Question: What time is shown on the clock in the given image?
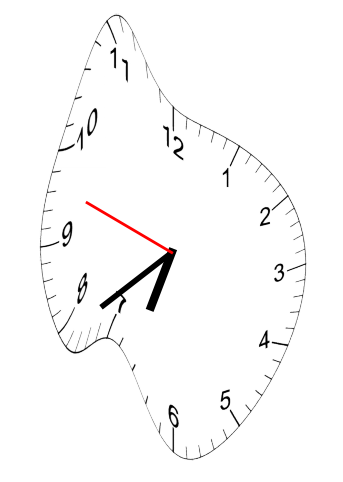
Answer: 06:38:48